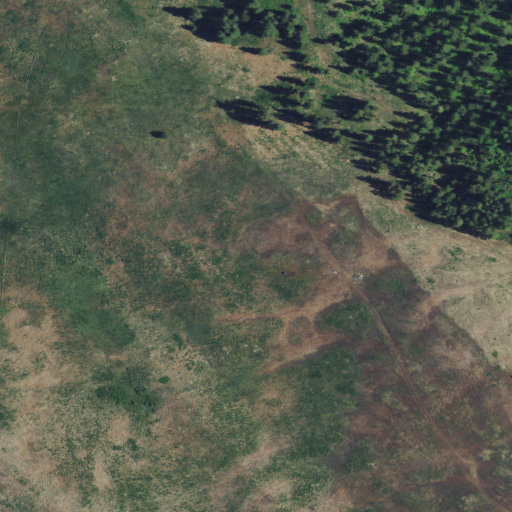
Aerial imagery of ridge(s) in Idaho named Polly Ridge containing grassland, evergreen forest, and shrub